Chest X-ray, PA view. Patient: 54 years old, sex F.
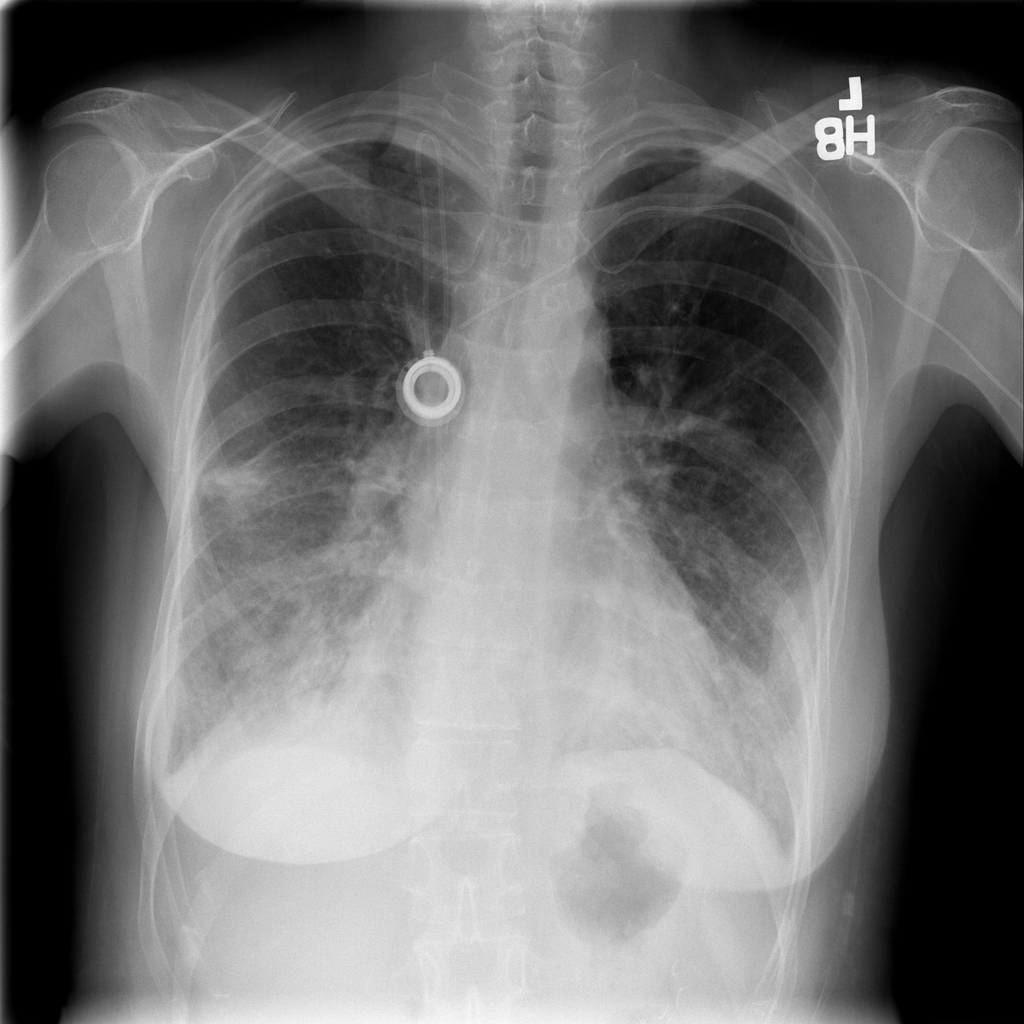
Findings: Infiltration